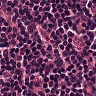
Metastatic tissue present: no